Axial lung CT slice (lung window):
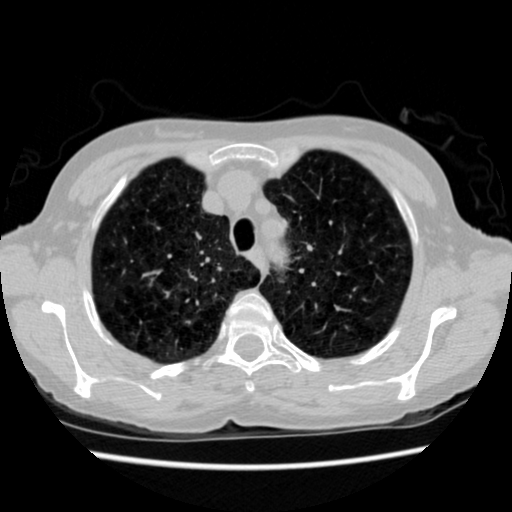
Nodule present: no